Field crop: maize
Growth stage: 2
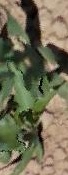
Species: maize